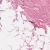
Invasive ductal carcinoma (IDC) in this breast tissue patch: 0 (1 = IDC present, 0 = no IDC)